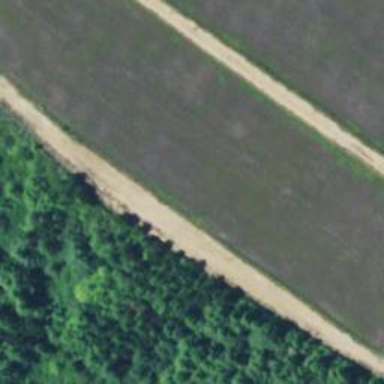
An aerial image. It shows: Farmland with cranberries as the crop.